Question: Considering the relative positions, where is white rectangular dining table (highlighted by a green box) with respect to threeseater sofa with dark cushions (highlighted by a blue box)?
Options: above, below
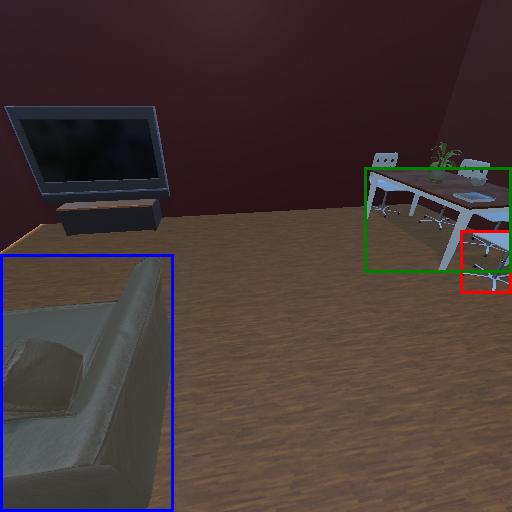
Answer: above